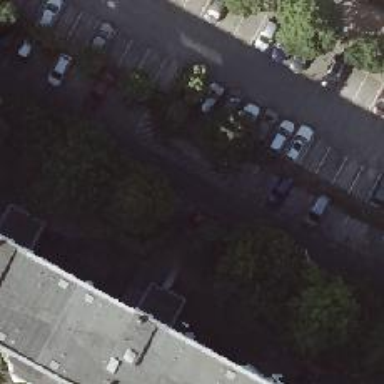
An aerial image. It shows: Residential road with asphalt surface and separate sidewalk.